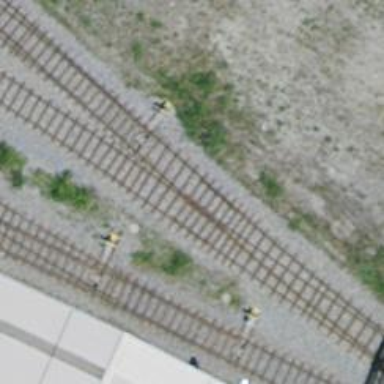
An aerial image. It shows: Railway switch.